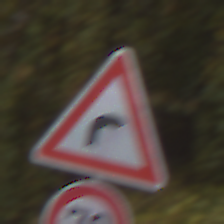
Verkehrszeichen: KurveRechts
Zusatzzeichen unten: Geschwindigkeit70
Umgebung: Outdoor, Nature
Tageszeit: MorningAfternoon
Wetter: Overcast
Licht: Natural
Jahreszeit: Autumn
Kontrast: LowContrast